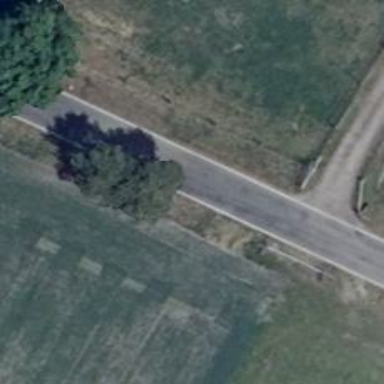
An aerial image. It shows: Deciduous broadleaved tree.